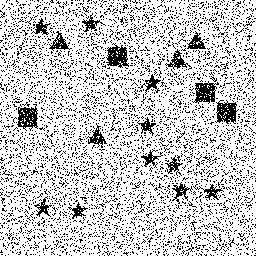
Squares: 4
Triangles: 4
Stars: 10
Total shapes: 18